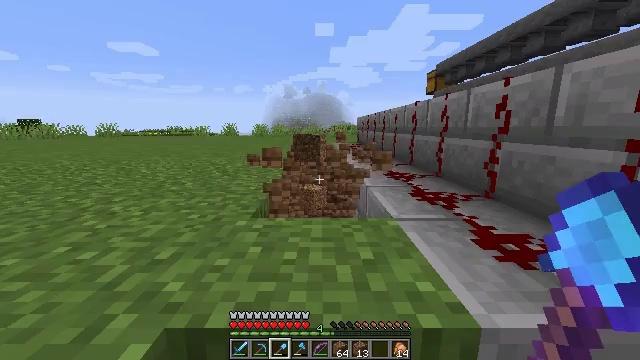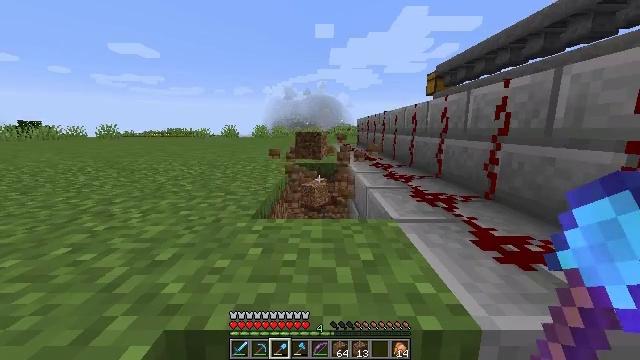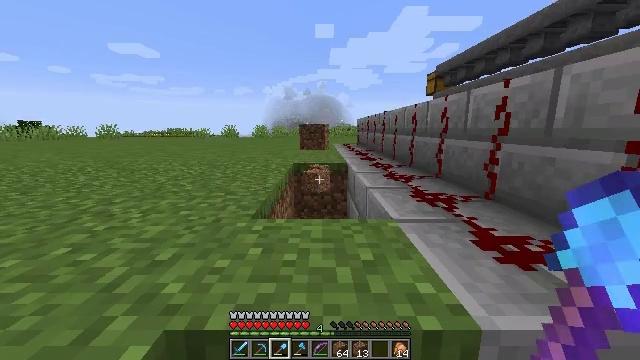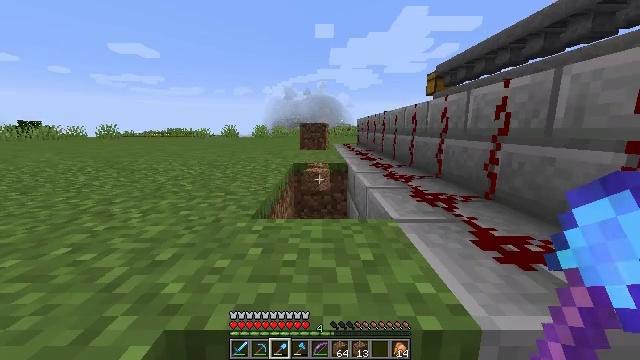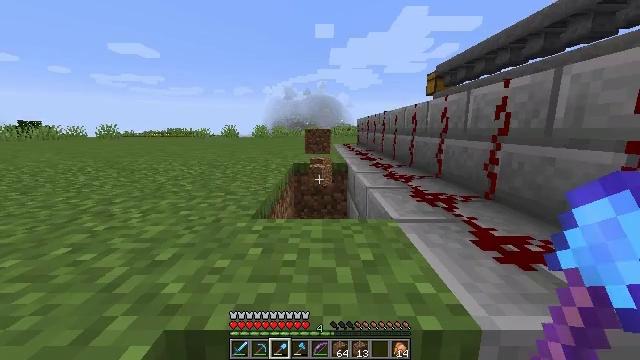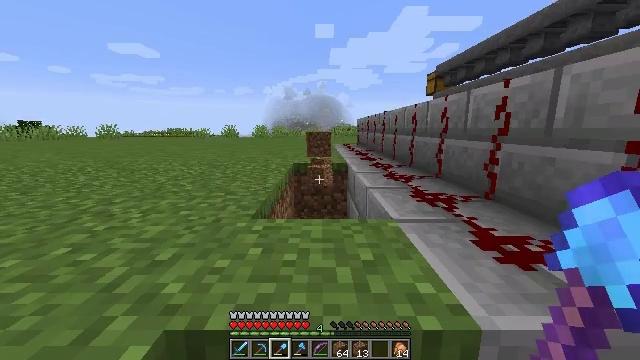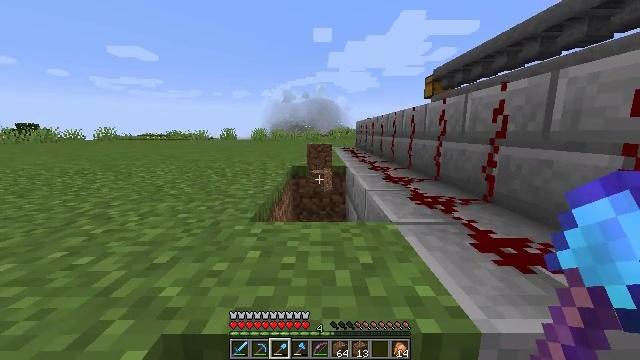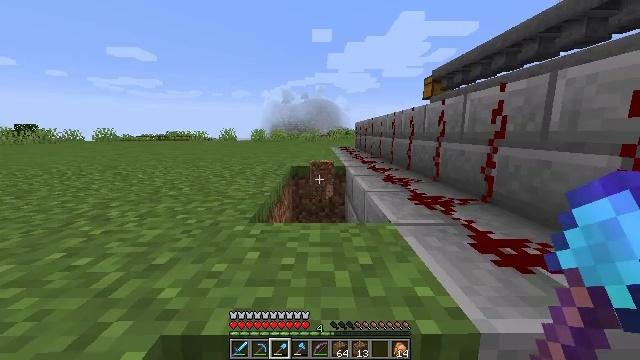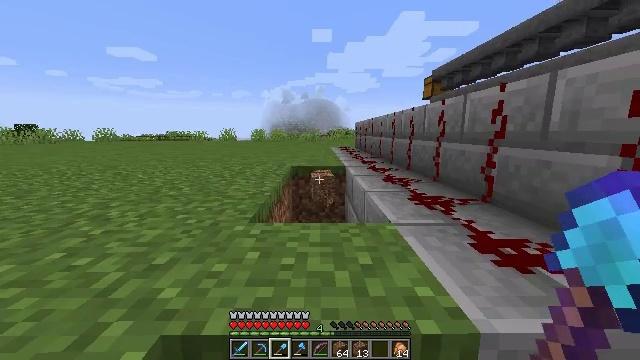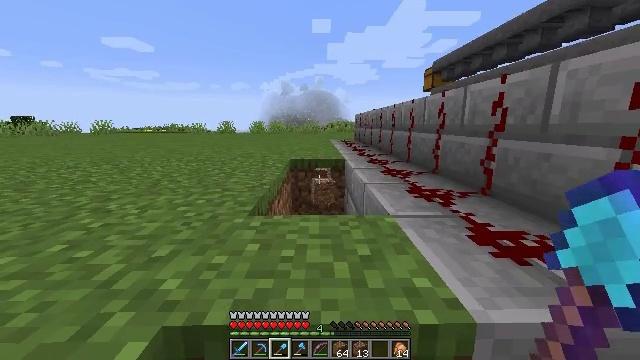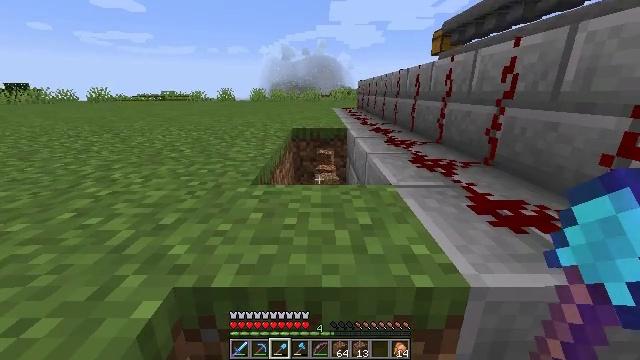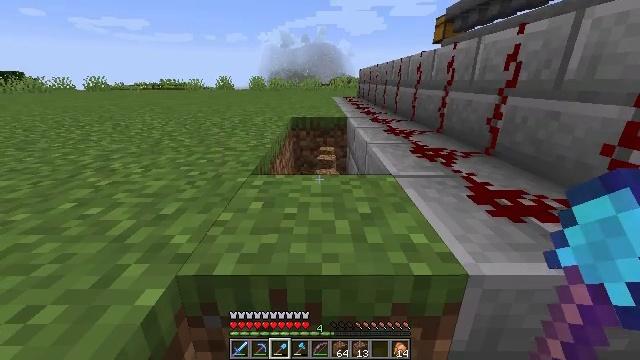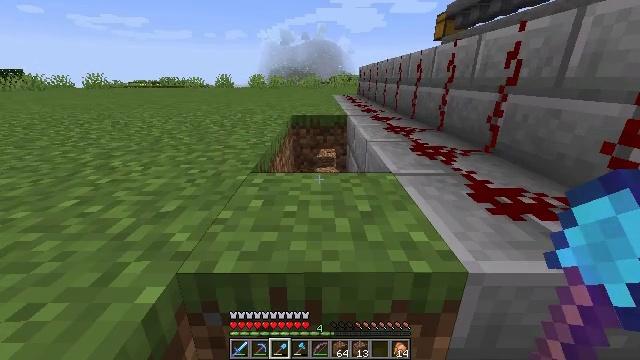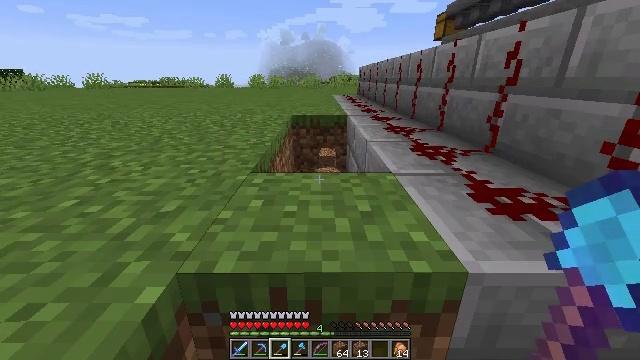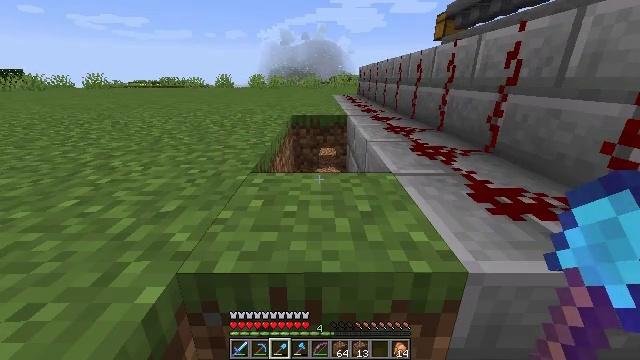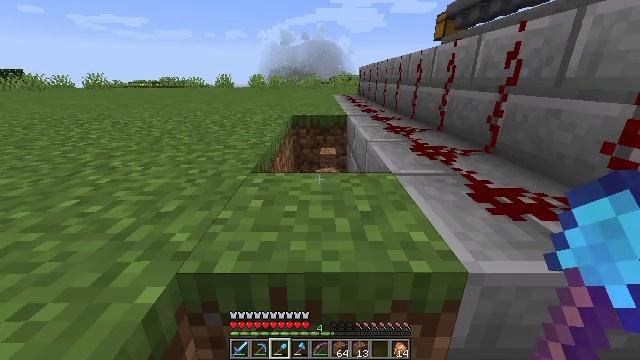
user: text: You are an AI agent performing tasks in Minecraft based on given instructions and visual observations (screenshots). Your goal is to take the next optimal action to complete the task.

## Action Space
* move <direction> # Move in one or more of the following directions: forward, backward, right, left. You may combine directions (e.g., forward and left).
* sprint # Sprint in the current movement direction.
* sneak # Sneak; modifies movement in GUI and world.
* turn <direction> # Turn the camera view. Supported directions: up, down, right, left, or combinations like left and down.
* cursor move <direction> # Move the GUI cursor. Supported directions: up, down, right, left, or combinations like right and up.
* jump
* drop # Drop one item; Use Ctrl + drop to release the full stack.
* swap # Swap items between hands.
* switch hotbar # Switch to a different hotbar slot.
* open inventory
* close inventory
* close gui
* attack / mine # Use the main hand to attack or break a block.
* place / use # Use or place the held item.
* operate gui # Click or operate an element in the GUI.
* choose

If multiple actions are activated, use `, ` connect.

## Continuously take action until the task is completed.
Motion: motion action
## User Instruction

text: Gather dirt.
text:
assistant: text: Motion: no_op
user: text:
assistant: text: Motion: no_op
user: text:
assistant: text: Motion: no_op
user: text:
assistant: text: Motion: no_op
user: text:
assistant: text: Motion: no_op
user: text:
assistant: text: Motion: no_op
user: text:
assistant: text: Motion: no_op
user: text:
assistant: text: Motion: no_op
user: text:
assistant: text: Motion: turn down
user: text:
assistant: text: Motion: turn down
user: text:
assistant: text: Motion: turn down
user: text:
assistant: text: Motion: no_op
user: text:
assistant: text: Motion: no_op
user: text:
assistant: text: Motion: no_op
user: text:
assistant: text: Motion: no_op
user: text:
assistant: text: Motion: no_op
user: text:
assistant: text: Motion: no_op
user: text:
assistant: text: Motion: no_op
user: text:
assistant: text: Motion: no_op
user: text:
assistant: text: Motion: no_op
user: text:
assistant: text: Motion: no_op
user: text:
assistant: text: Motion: attack / mine
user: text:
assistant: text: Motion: attack / mine
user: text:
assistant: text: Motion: turn right
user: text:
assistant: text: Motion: no_op
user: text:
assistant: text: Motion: no_op
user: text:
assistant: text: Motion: no_op
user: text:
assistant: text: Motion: no_op